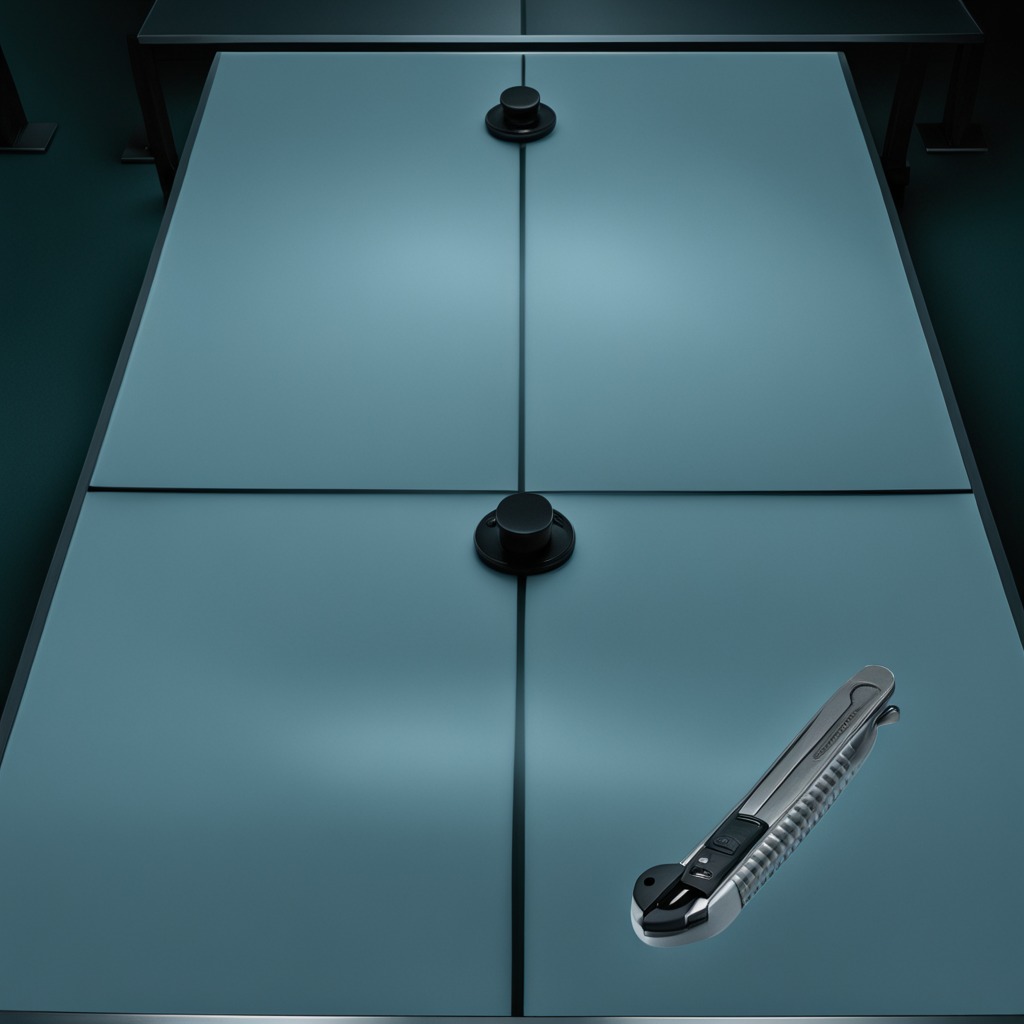
A utility knife is lying on the table in a railway signal maintenance room.